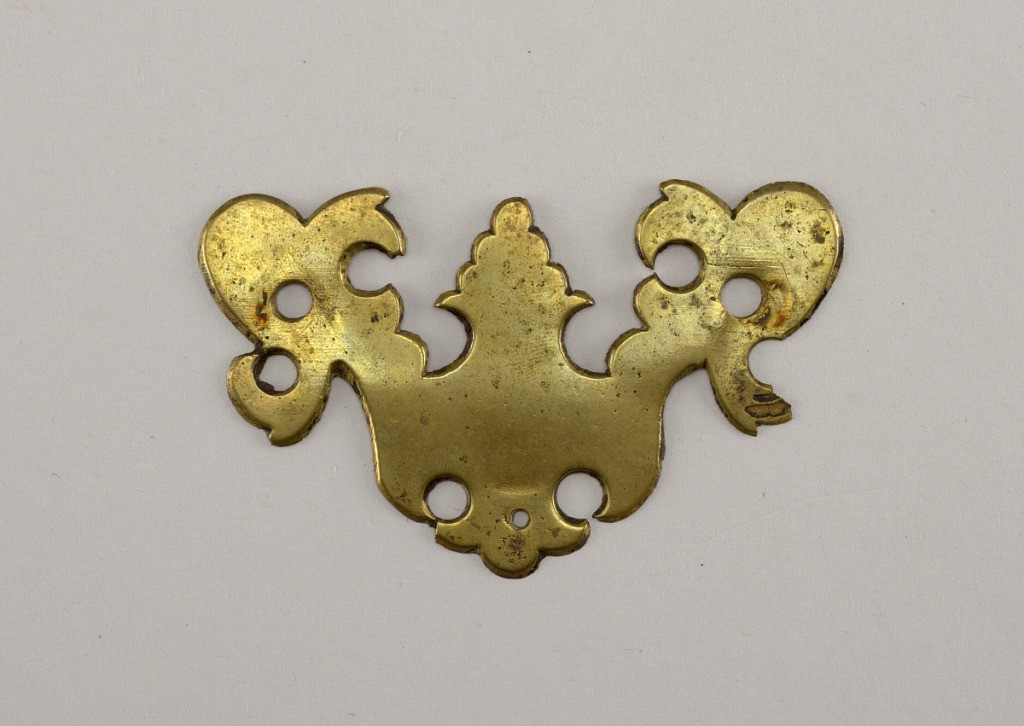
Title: Mount
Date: ca. 1730–40
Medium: Brass
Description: Shaped escutcheon for drawer handle, bail and bolts of which are missing. Chippendale style.